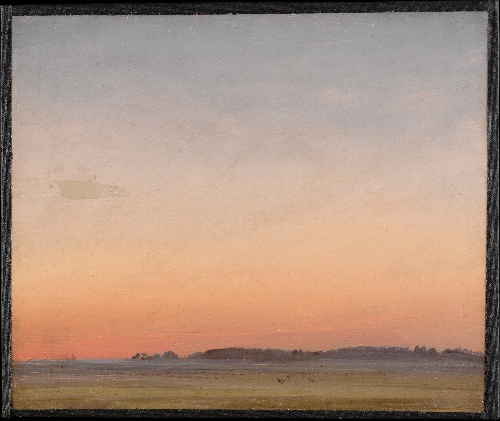
Title: Landscape
Artist: Carl Rottmann
Artist bio: German, 1797–1850
Date: ca. 1835–45
Object type: Painting
Classification: Paintings
Medium: Oil on paper, laid down on board
Dimensions: 8 7/8 x 10 5/8 in. (22.5 x 27 cm)
Department: European Paintings
Credit line: Purchase, Gift of Joanne Toor Cummings, by exchange, 2006
Accession year: 2006
Repository: Metropolitan Museum of Art, New York, NY
Tags: Landscapes